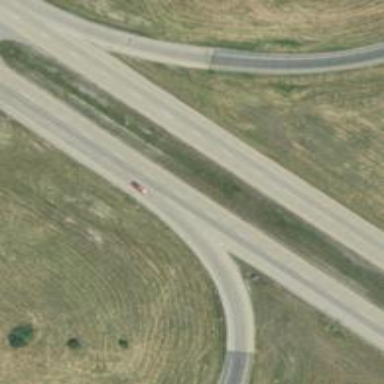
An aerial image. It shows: This image shows trunk highway that functions as expressway.